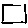
Label: square